Question: I have <URL> Example Map:

I make Boundary Polygon shape,
'''
-6.875165174925262, 107.56293296813965
-6.882663904407988, 107.66730308532715
-6.980818117491586, 107.67210960388184
-6.97093546084682, 107.54508018493652
'''
How can I check if the given (Lat, Lng) '-6.935884,107.611592' is inside that Boundary Polygon?
I need to do it without Google Maps API, because the program will be offline and must check more often than Google API's free service will allow.
Is there any geometric formula I can use for this? With PHP or Python if possible.
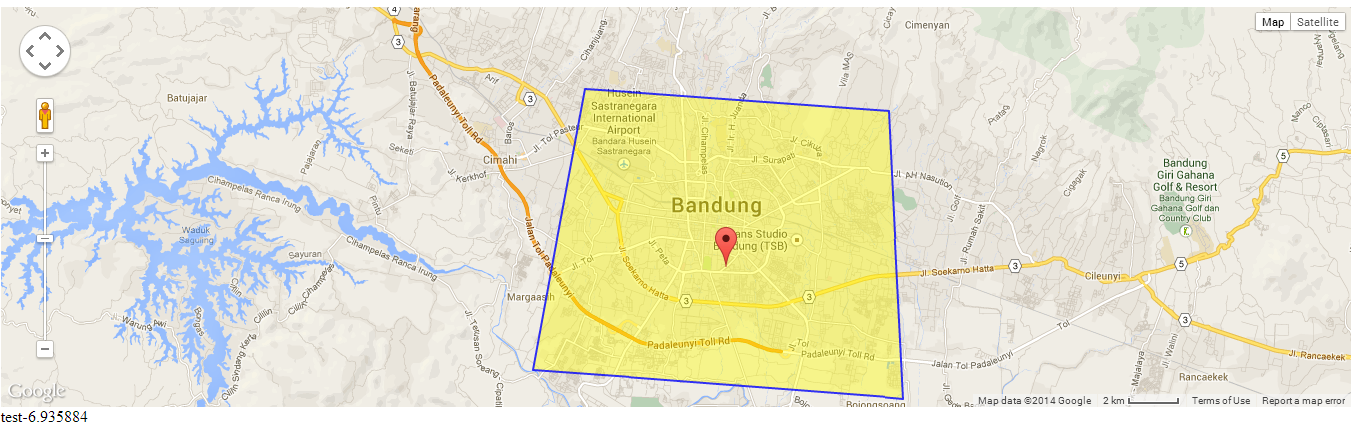
Answer: Finally i got the answer ...
<URL>
this function help me alot ... and works great...
others function sometime give false result whether point in or outside polygon